Question: I'm trying to achieve the following - an element with a background image, a pattern over the top of the background image, and a box on top of both that "knocks-out" the pattern but still shows the background image.
Here's an image showing the desired effect:

As you can see the pattern does not show under the top box, but you can still see the background image.
Here's the markup:
'''
<div class="bck">
<div class="bck2"></div>
</div>
<div class="box">
<p>Text goes here</p>
</div>
'''
And the CSS:
'''
.bck {
position: relative;
height: 800px;
width: 100%;
background:url(http://upload.wikimedia.org/wikipedia/commons/7/79/Preller_Norwegian_landscape.jpg)
}
.bck2 {
position: absolute;
height: 800px;
width: 100%;
top: 0;
left:0;
background:url(https://s3.amazonaws.com/f.cl.ly/items/2W0c3z1z2z3w3A2b0j2w/bck.png);
}
.box {
border: 10px solid white;
padding: 80px;
position: absolute;
top: 50%;
left: 50%;
transform: translate(-50%, -50%);
color: white;
font-size: 30px;
}
'''
I've tried a few things with clip-path, z-index and webkit-background-clip, but can't seem to get the combo right.
Any pointers would be very appreciated. Thanks.
Oh and here's the pen: <URL>
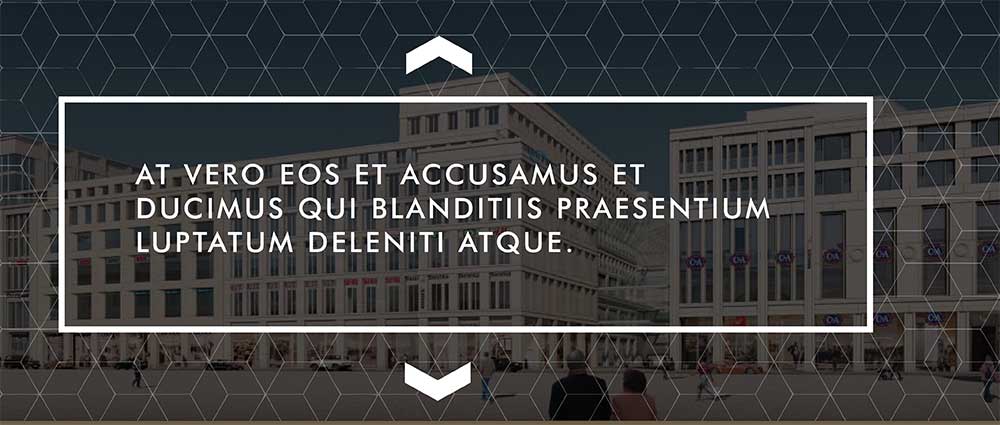
Answer: I think the idea here is that the image must be large enough to cover the webpage or at least the parent div..
Then you can apply the image to the background of both the container and the 'inner'div.
The overlay can be achieved by way of a pseudo-element rather than a separate div.
Revised structure -
'''
.bck {
position: relative;
height: 800px;
width: 100%;
background:url(http://webneel.com/wallpaper/sites/default/files/images/08-2013/23-3d-beach-sand-wallpaper.jpg);
background-repeat: no-repeat;
background-position: center center;
}
.bck::before {
content:'';
position: absolute;
height: 100%;
width: 100%;
top: 0;
left:0;
background:url(https://s3.amazonaws.com/f.cl.ly/items/2W0c3z1z2z3w3A2b0j2w/bck.png);
}
.box {
border: 10px solid white;
padding: 80px;
position: absolute;
top: 50%;
left: 50%;
transform: translate(-50%, -50%);
color: red;
font-size: 30px;
background:url(http://webneel.com/wallpaper/sites/default/files/images/08-2013/23-3d-beach-sand-wallpaper.jpg);
background-position: center center;
}
'''
'''
<div class="bck">
<div class="box">
<p>Text goes here</p>
</div>
</div>
'''